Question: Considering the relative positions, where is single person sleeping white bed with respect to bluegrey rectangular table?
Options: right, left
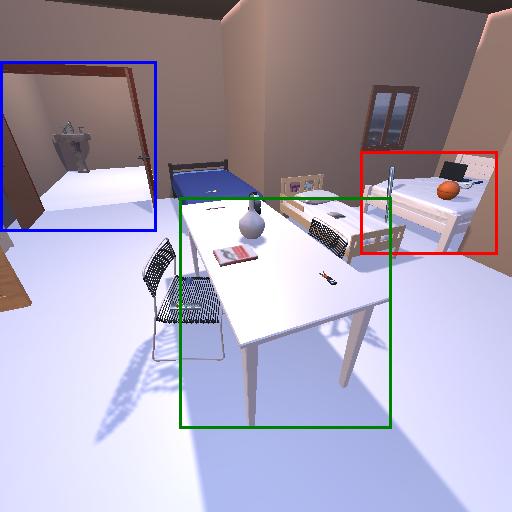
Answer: right